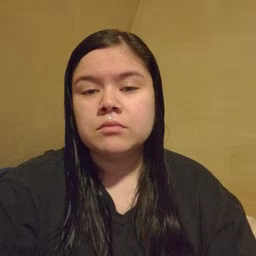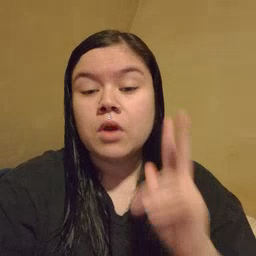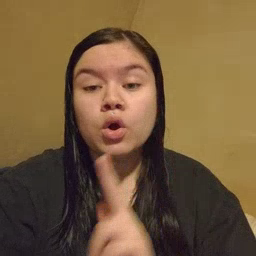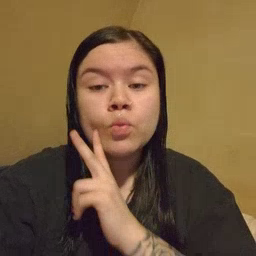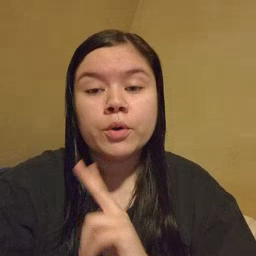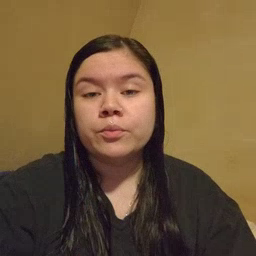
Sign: underwear